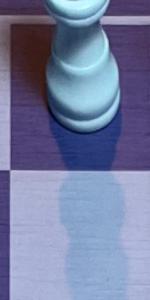
Label: Empty